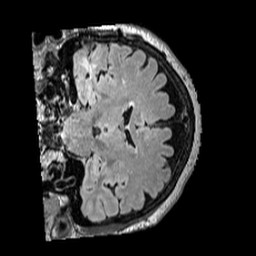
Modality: FLAIR
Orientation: coronal
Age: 71
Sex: female
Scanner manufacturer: siemens
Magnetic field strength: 3 T
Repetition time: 5 s
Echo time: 0.387 s